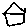
Label: house